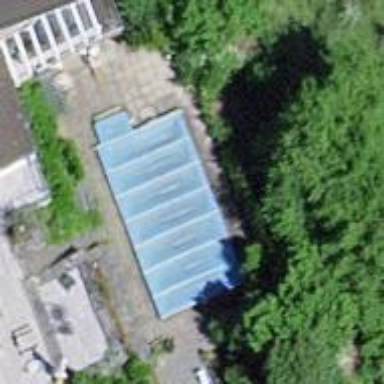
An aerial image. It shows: Swimming pool located in leisure land.